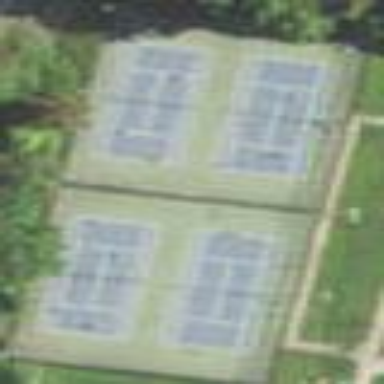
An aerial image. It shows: Tennis court on pitch.